Question: I have write following code to make a navigation bar following <URL>.
'''
<ul id="nav">
<li><a href="#">home</a></li>
<li><a href="#">home</a></li>
<li><a href="#">home</a></li>
<li><a href="#">home</a></li>
</ul>
#nav li
{
float:left;
margin-right:13px;
margin-top:25px;
border-left:1px dashed gray;
}
#nav a
{
display:block;
margin:20px 10px;
}
#nav a:hover
{
color:red;
}
'''
On hovering complete red color on block is not showing up I want some thing like this

But red color is just showing on link not on complete block. Help me out in my code.
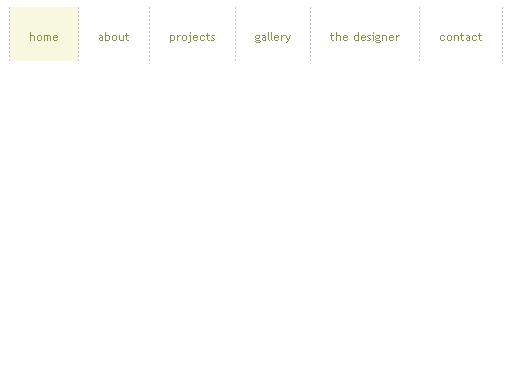
Answer: '''
#nav a:hover
{
color:red;
}
'''
The 'color' property is for specifying the color. The reason that only the text color is changing is because this is all you've asked for. If you want the color to change, you need to specify 'background-color':
'''
#nav a:hover
{
background-color:red;
}
'''